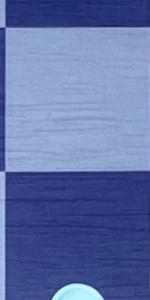
Label: Empty